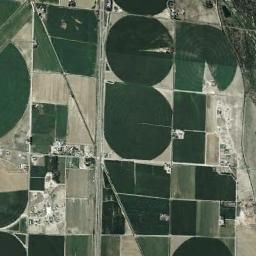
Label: circular_farmland